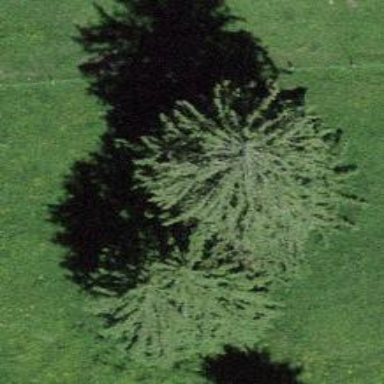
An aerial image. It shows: Beautiful tree in nature.